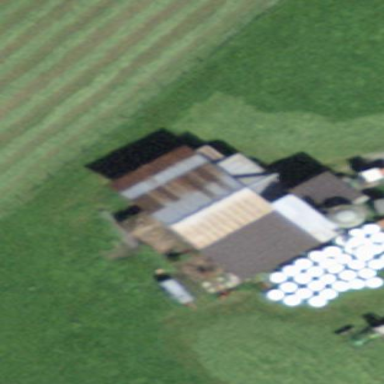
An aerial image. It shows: Barn.